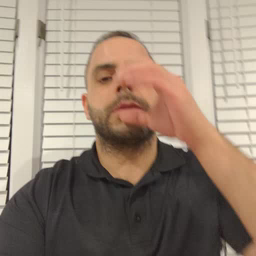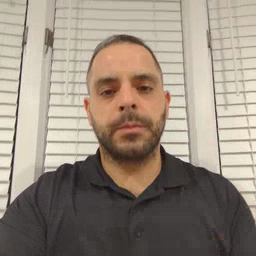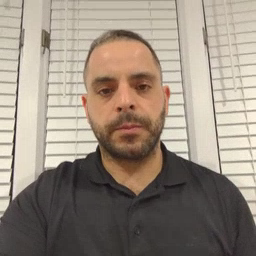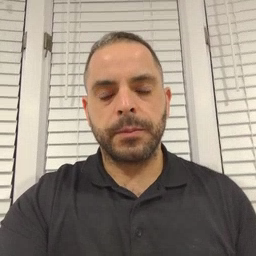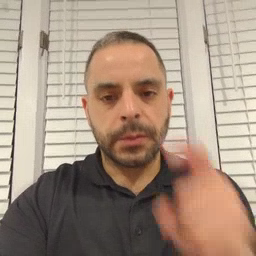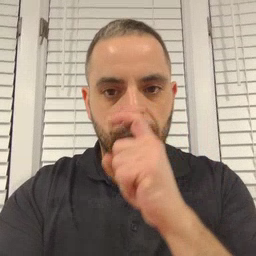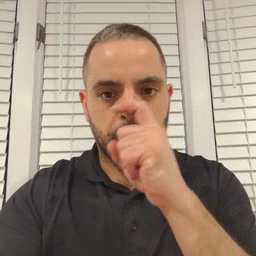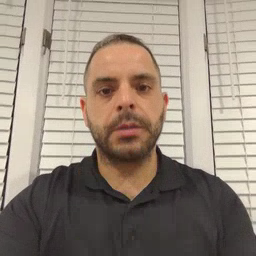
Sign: doll